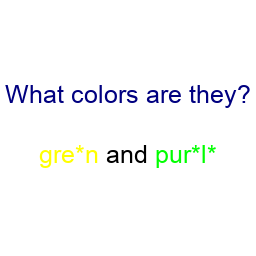
Color: yellow, lime
Color name shown: green, purple
Background color: white
Question text color: navy